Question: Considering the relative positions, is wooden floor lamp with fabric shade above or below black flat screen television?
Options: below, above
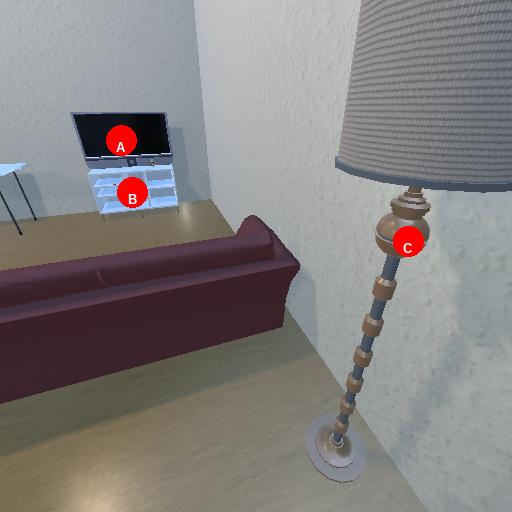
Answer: below